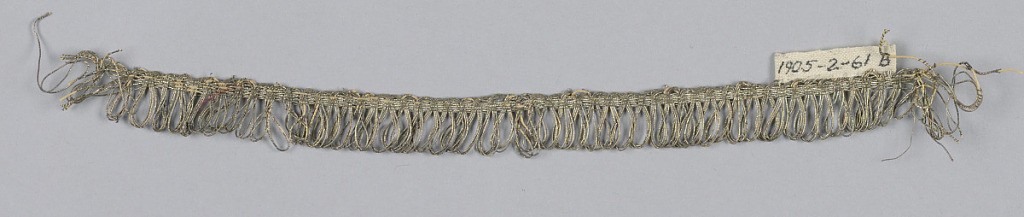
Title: Fringe
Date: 18th century
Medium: silver foil on a silk core Technique: woven
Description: Silver fringe with a plain-woven heading and a skirt of loops.